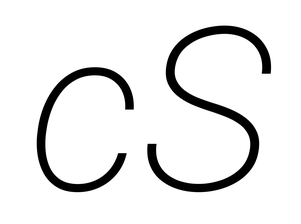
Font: Roboto-Italic_ExtraLight_Italic